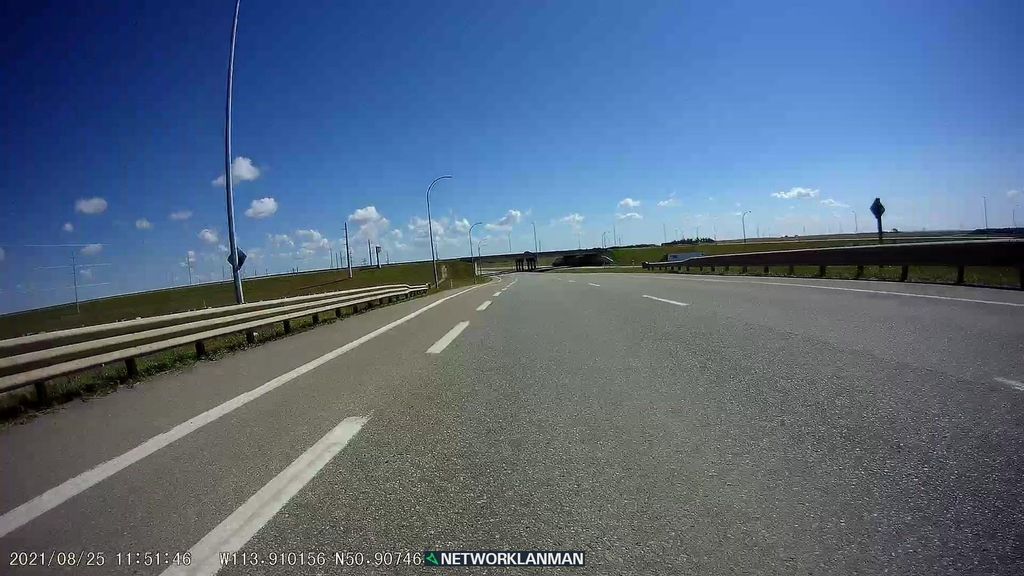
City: calgary